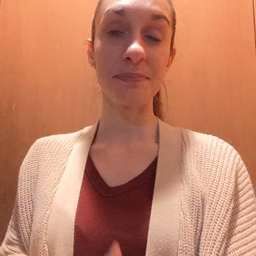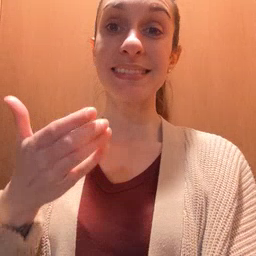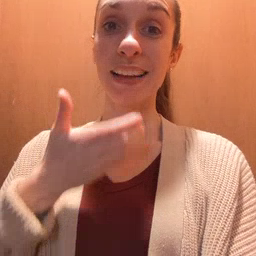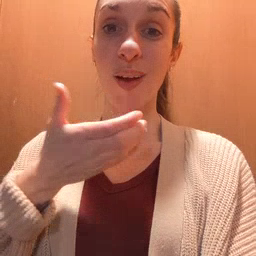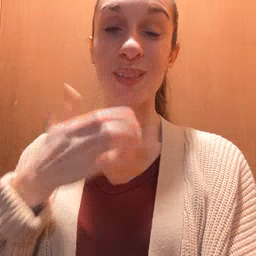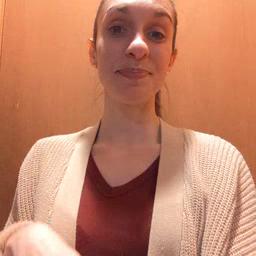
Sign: cereal